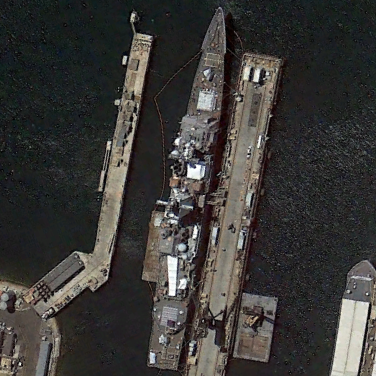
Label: cruiser